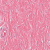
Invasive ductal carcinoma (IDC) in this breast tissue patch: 0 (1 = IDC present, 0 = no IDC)